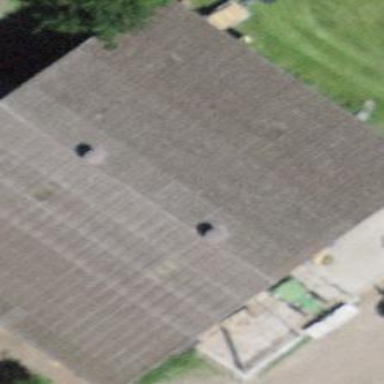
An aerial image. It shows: Barn.